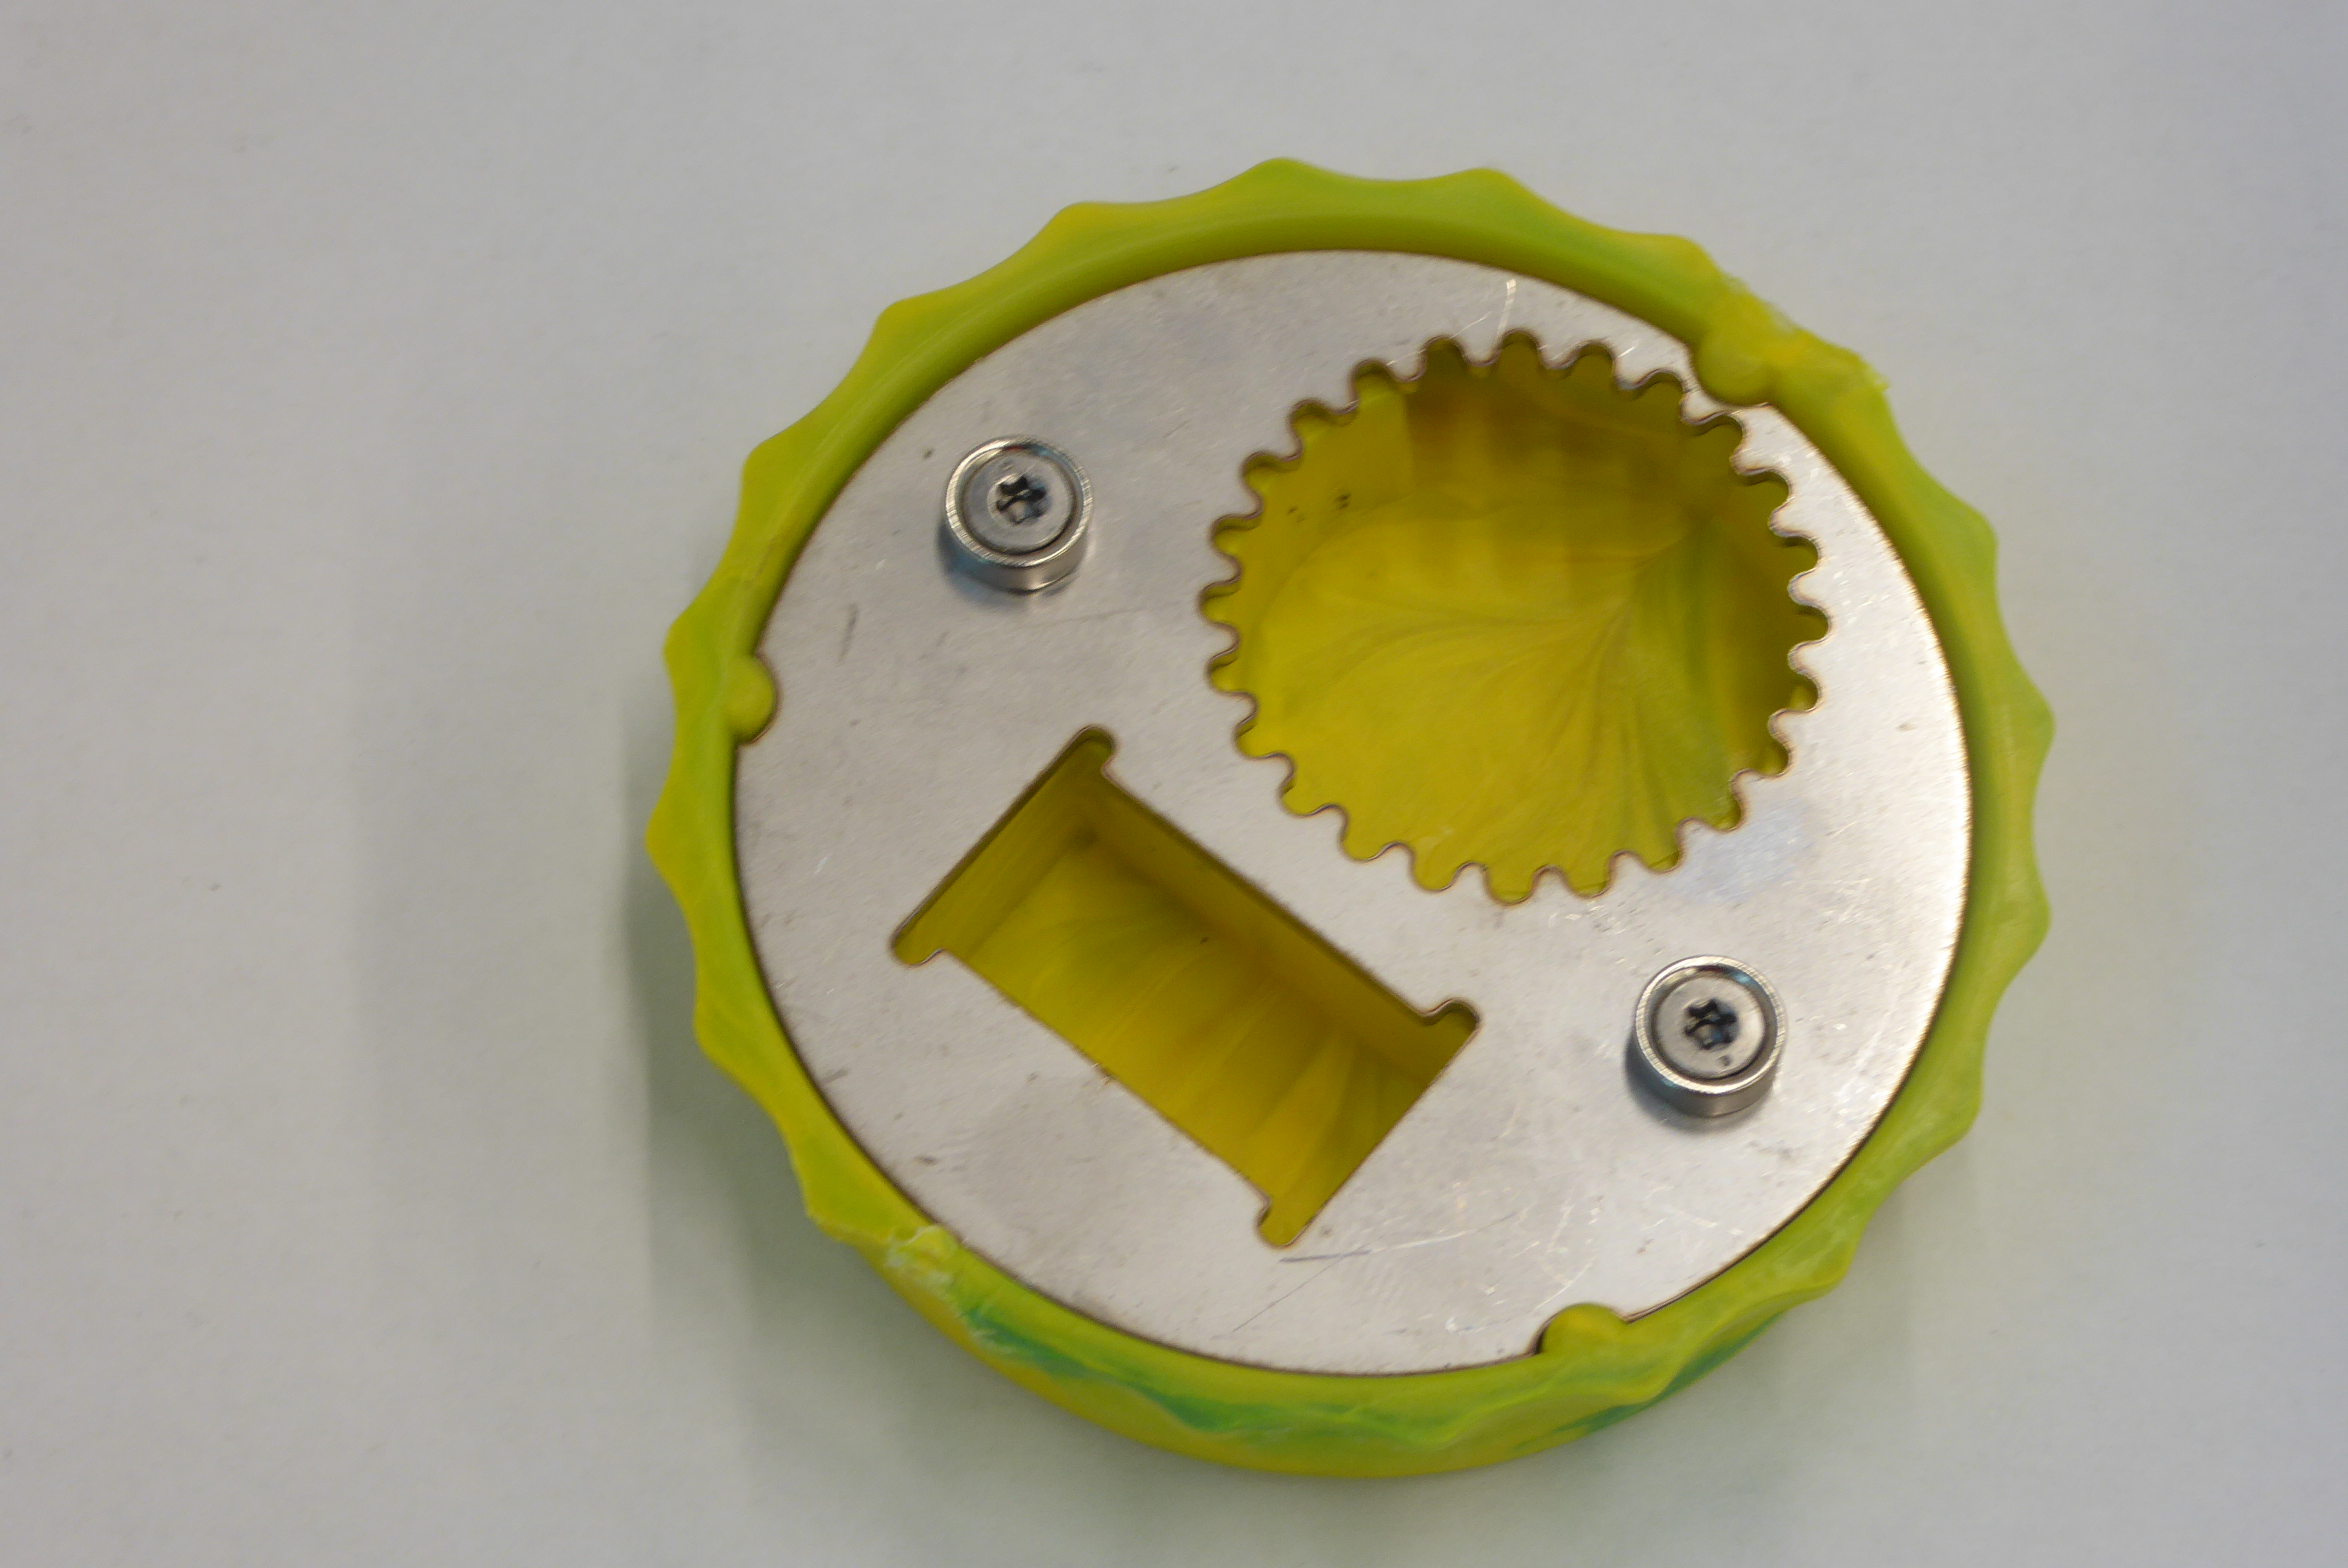
Label: Bottle Opener